Question: At some point in my code, the app finds an URL that points to a .m3u8 file. This is what happens next :
'''
mVideoView.setVideoURI(Uri.parse(feed.getUrl().toString())); // feed.getUrl returns the url
mVideoView.start();
'''
And it works FINE on Android 3.1+. Not on earlier versions because it uses https (see this : <URL>
So what I did is I created a new version of my app for Android 2.2+ that uses , a library that's supposed to make it easier for me. However, where (android.widget.VideoView) handled it perfectly, (io.vov.vitamio.widget.VideoView) takes a very long time to load the stream and ends up saying this while crashing :

BUT, when I try to load this URL : <URL>
It works fine !
I can't share the URL I need to use, but here's the contents of the .m3u8 it is pointing to:
'''
#EXTM3U
#EXT-X-STREAM-INF:PROGRAM-ID=1,BANDWIDTH=264000
playlist.m3u8?session=003016302664236&index=0
#EXT-X-STREAM-INF:PROGRAM-ID=1,BANDWIDTH=<PHONE>
playlist.m3u8?session=003016302664236&index=1
#EXT-X-STREAM-INF:PROGRAM-ID=1,BANDWIDTH=44000
playlist.m3u8?session=003016302664236&index=2
'''
So the main differences I can see between this one and the Apple sample one, is I'm using https, my file is pointing to other .m3u8 files (while Apple's .m3u8 is pointing to .ts files)..
Both seem to use AAC audio.
The problem seems to be related to vitamio. How can I get around this crash ? Thank you very much.
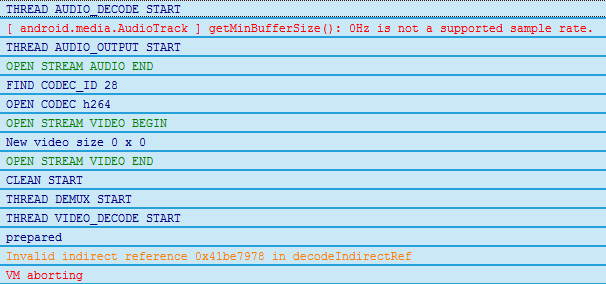
Answer: I found a solution !
So the first thing I should say is that I was confused, and I wasn't using HTTPS, but my solution should work for https too.
First, you probably need to use Vitamio like I did, because Gingerbread does not support live streaming (again, read <URL>. Now the thing is that if your M3u8 file is a list of .ts files, it should work fine. But if it's pointing to other m3u8 files..
Well you're gonna have to parse it yourself. You can do it this way for example :
'''
url = new URL(livetvchannel.getUrl());
InputStream M3U8 = (InputStream) url.getContent();
BufferedReader br = new BufferedReader(new InputStreamReader(M3U8));
for(int i = 0; i < 2; ++i)
br.readLine();
String target = br.readLine(); //this parses the third line of the playlist
br.close();
url = new URL(baseURL.concat(target));
//if the m3u8 url is relative, you have to concat it with the path
//Note: You have to do all this in a thread, you can't do network on UiThread
mVideoView.setVideoURI(Uri.parse(url.toString())); //Run this on UiThread
'''
url will point to the video stream. And there you go ! Wasn't that hard in the end. :)